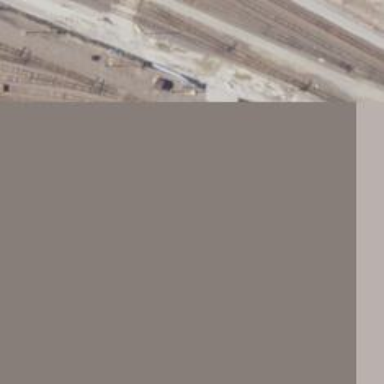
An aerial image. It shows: Railway yard.